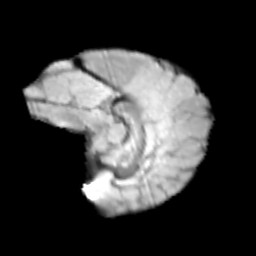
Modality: T2w
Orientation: sagittal
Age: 11
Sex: male
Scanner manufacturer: siemens
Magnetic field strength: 3 T
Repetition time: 3.8 s
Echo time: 0.07 s